Aerial crown-view tile of a tropical tree (Barro Colorado Island, Panama), acquired 20240918:
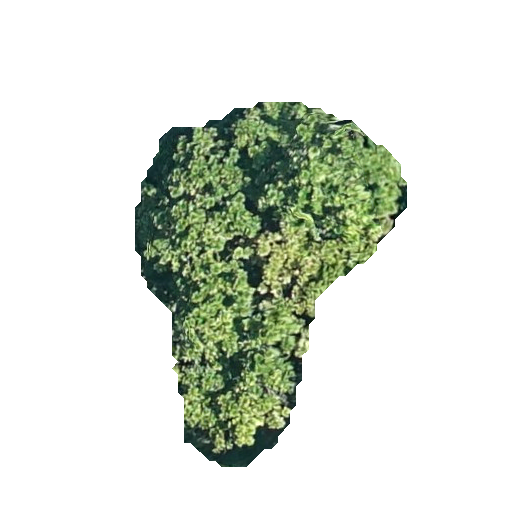
Species: Anacardium excelsum
GBIF accepted scientific name: Anacardium excelsum
Crown area: 95.206 m²